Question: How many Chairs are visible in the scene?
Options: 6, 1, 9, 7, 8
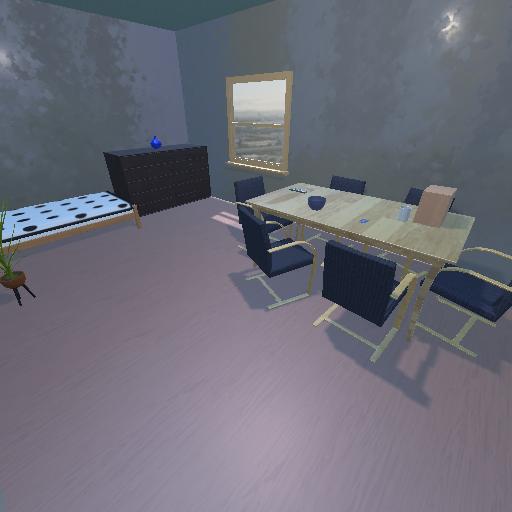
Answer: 6